Interaction volume radius: 5 \u00c5
Interaction volume height: 10 \u00c5
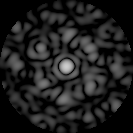
Disorder parameter: 0.6915